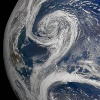
Label: cloud